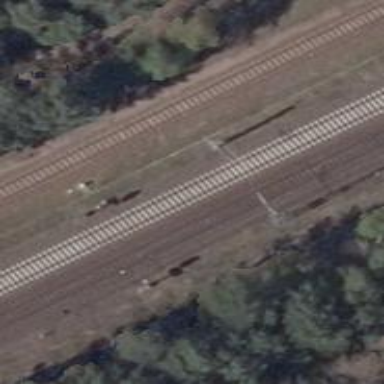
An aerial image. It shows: Railway signal.